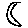
Label: moon